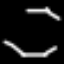
Label: octagon